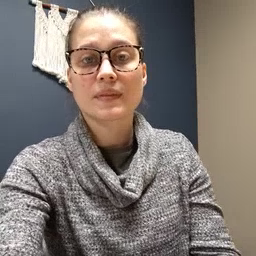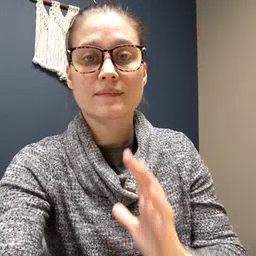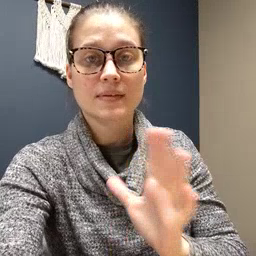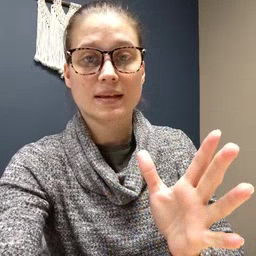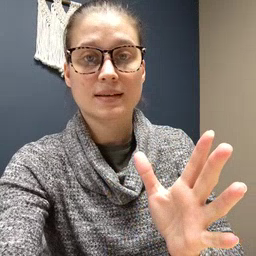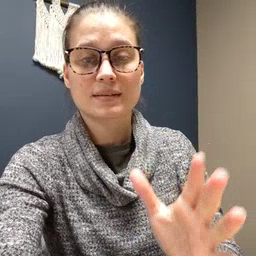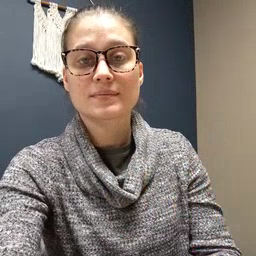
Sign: fine